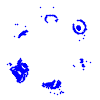
Particle: pion